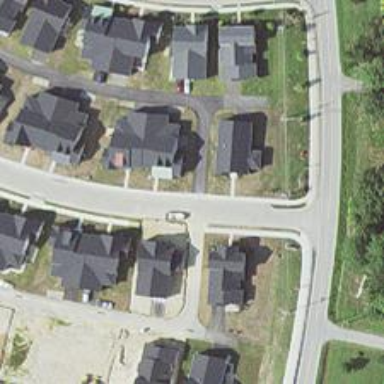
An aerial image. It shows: Alleyway designated as service road.